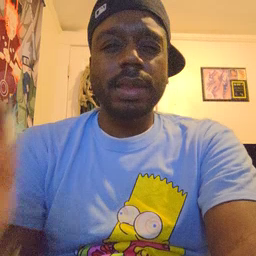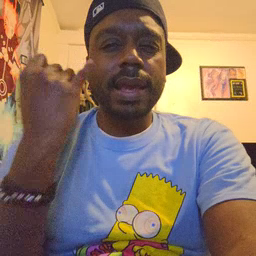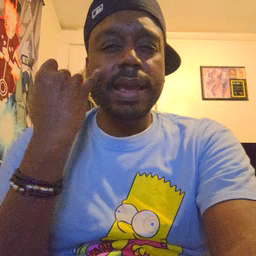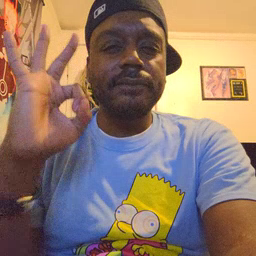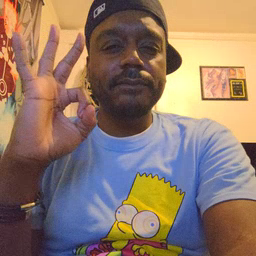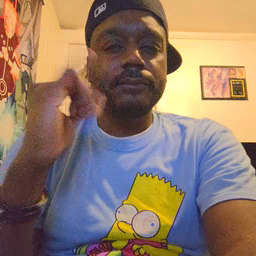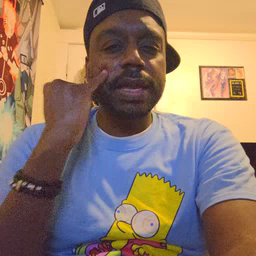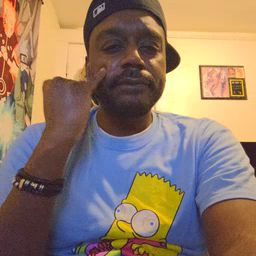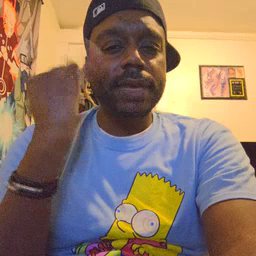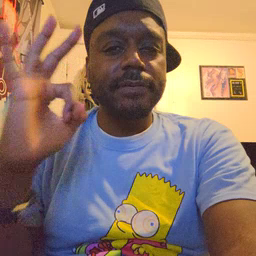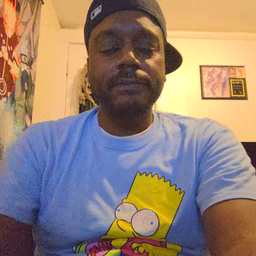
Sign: if